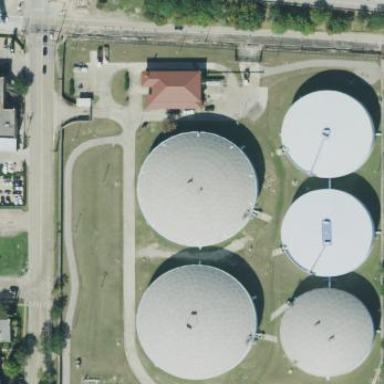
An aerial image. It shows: Storage tank designed to hold water.